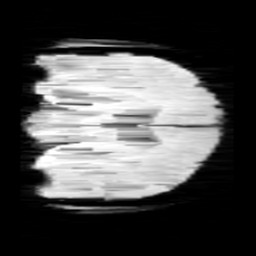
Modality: minIP
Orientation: coronal
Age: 14
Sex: female
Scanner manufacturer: siemens
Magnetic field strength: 3 T
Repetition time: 0.027 s
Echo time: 0.02 s